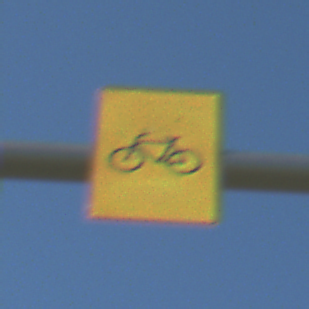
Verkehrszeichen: RadverkehrOhnePfeilsymbol
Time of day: MorningAfternoon
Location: Outdoor (Nature)
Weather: Clear
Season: Autumn
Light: Natural